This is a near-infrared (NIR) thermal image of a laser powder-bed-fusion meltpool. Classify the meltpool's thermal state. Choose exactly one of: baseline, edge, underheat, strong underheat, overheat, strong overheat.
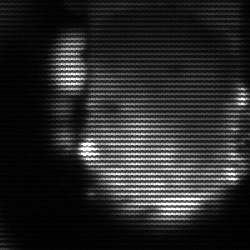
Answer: baseline